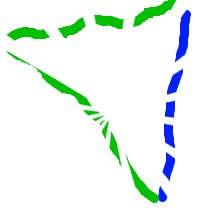
Shape: triangle